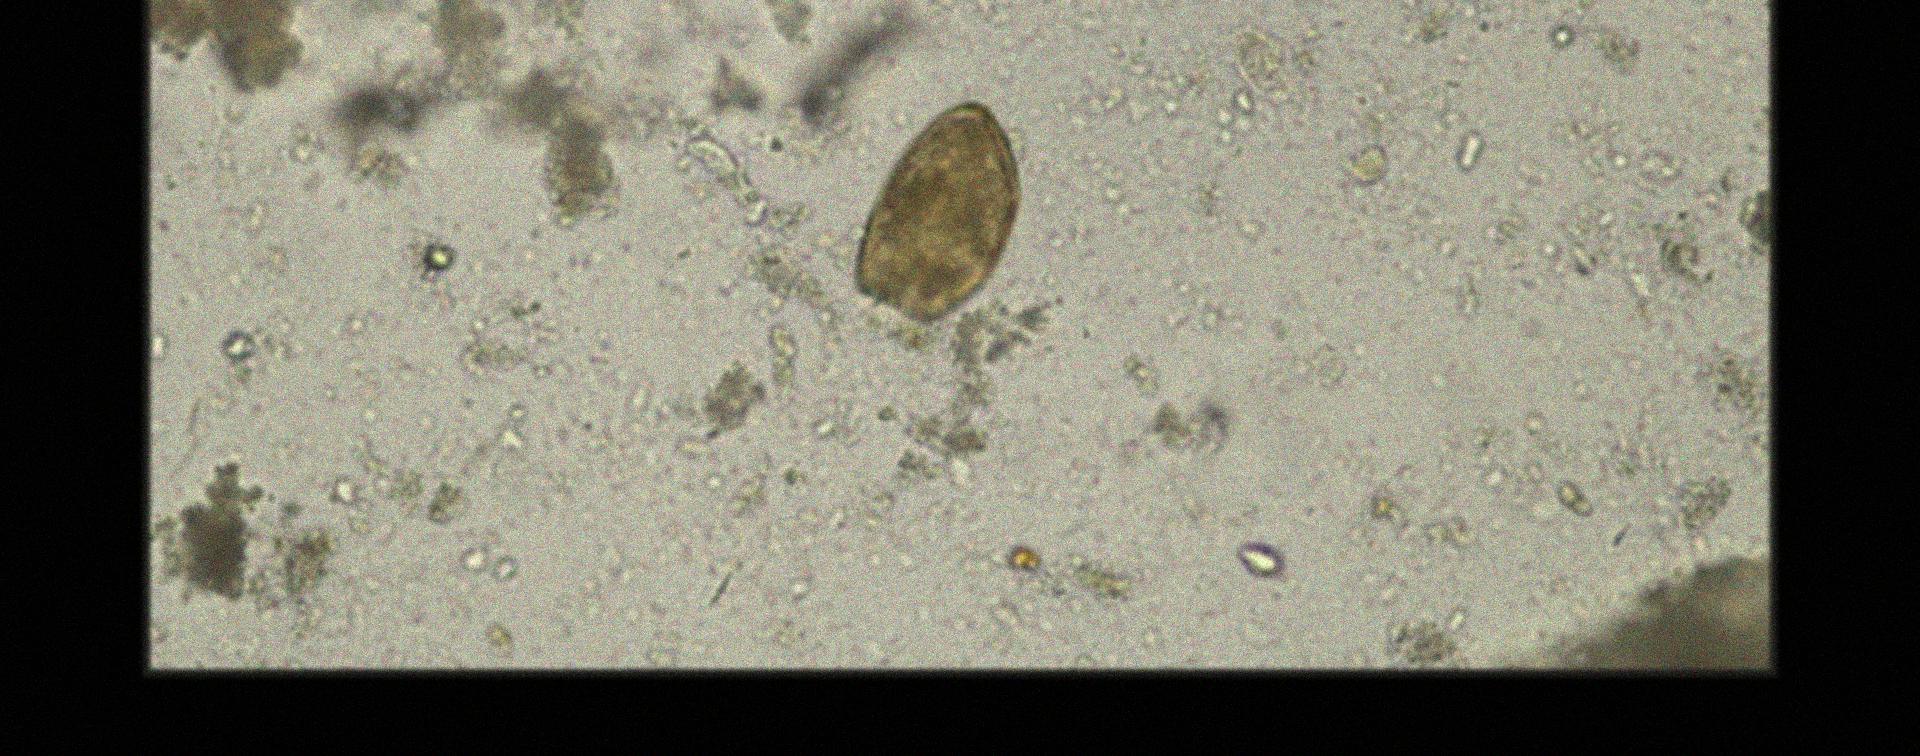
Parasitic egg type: Paragonimus spp